Question: I am trying to store two numerical arrays in an unusal form, e.g. c('[1;2;3]','[4;5;6]','[24;25;26]')
I need them in a CSV in single cells, like here

So far I tried this:
'''
DF
ID time Y
1 3 23
1 4 24
1 5 20
2 2 12
2 8 15
3 2 19
3 3 23
3 5 21
3 6 32
timeList = list()
yList = list()
for (i in 1:3) {
timeList[i] = DF$time
yList[i] = DF$Y
}
longTimeList = list(timeList)
longYList = list(yList)
DF <- data.frame(ID = c(1,2,3),
P1 = longTimeList,
P2 = longYList)
'''
so the example DF woul read
'''
newDF <- data.frame(ID = c(1,2,3),
P1 = c('[3;4;5]','[2;8]','[2;3;5;6]'),
P2 = c('[23,24,20]','[12;15]','[19;23;21;32]'))
'''
which should be stored in a CSV file to give something like that shown above.
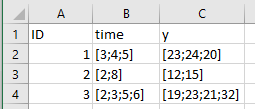
Answer: I believe 'aggregate' could help you
'''
> aggregate(. ~ ID, DF, function(x) sprintf("[%s]", paste0(x, collapse = ";")))
ID time Y
1 1 [3;4;5] [23;24;20]
2 2 [2;8] [12;15]
3 3 [2;3;5;6] [19;23;21;32]
'''